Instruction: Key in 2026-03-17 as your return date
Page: home
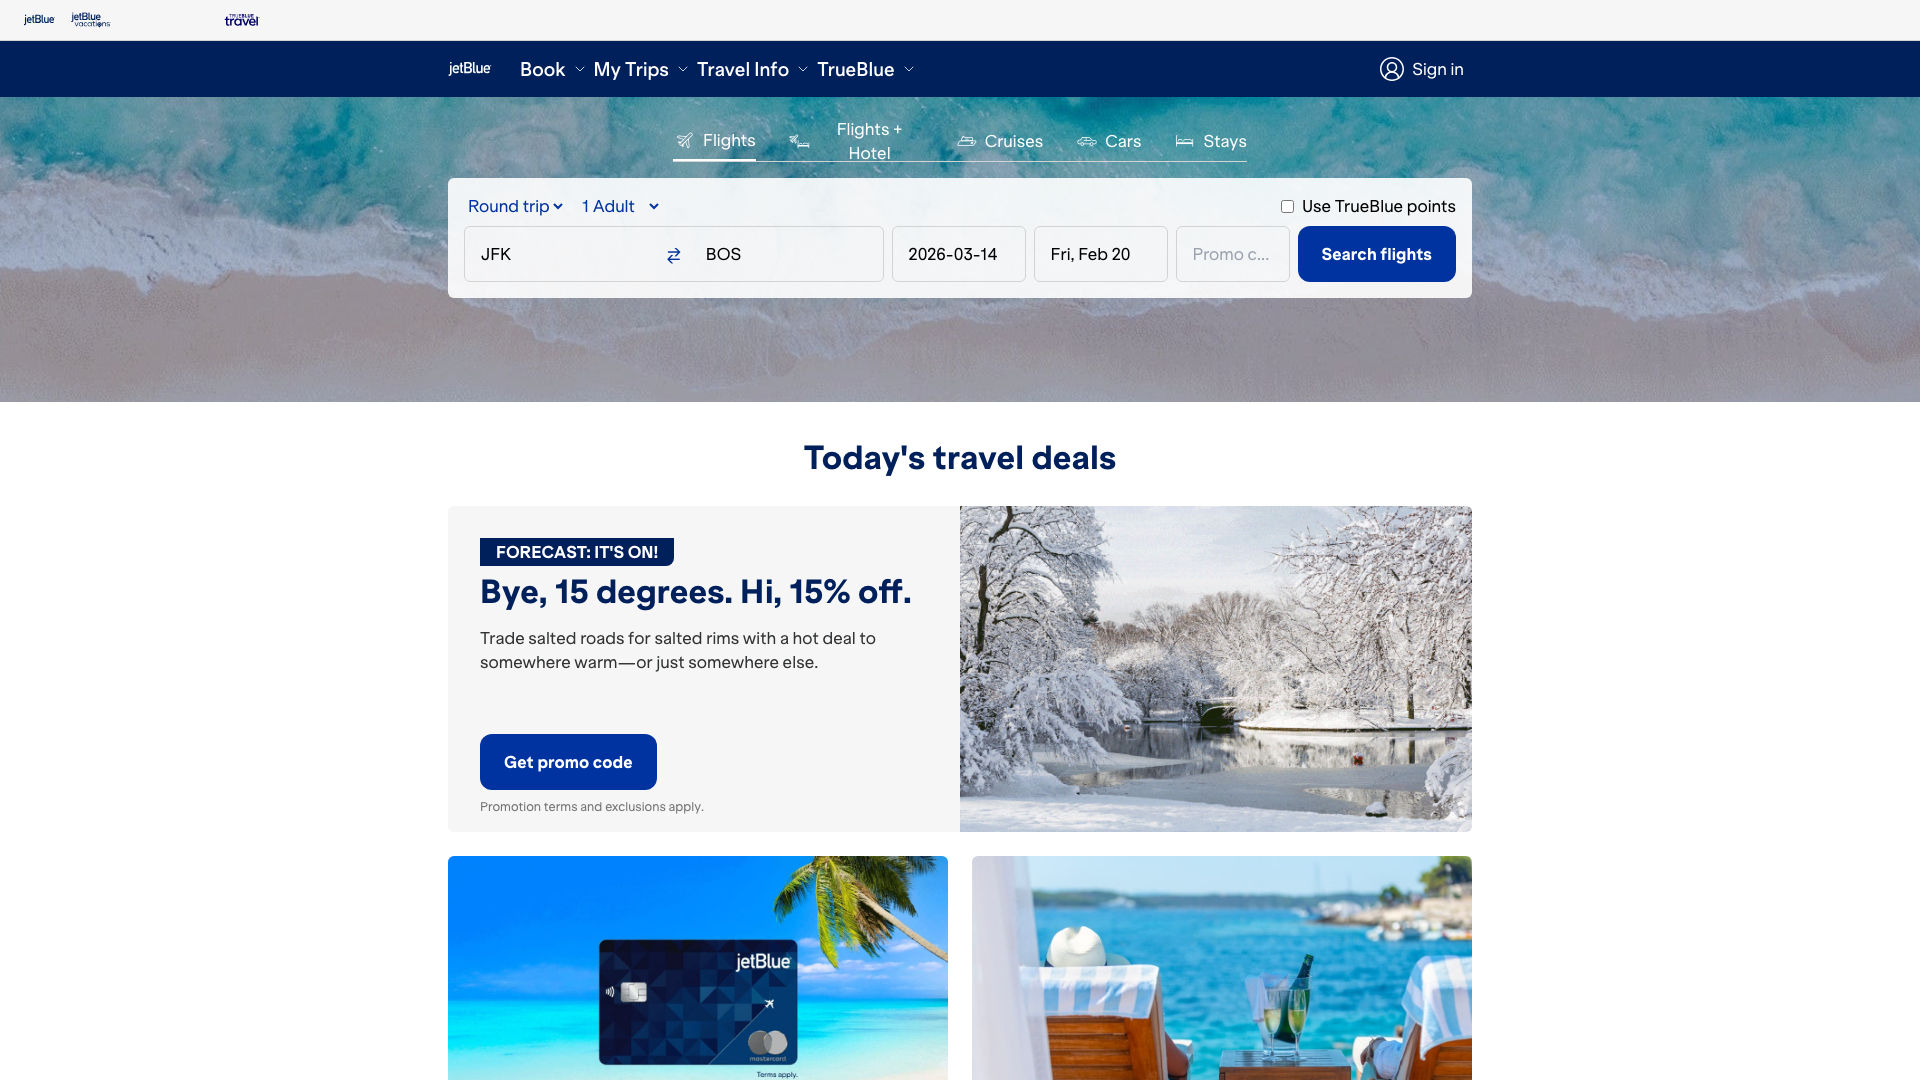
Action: type